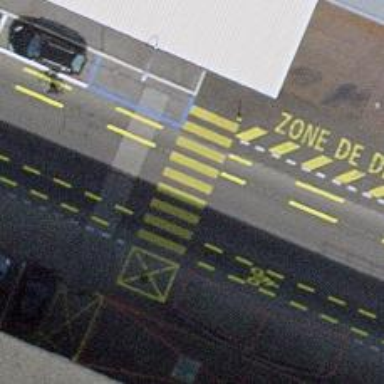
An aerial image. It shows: Marked crossing on the road.